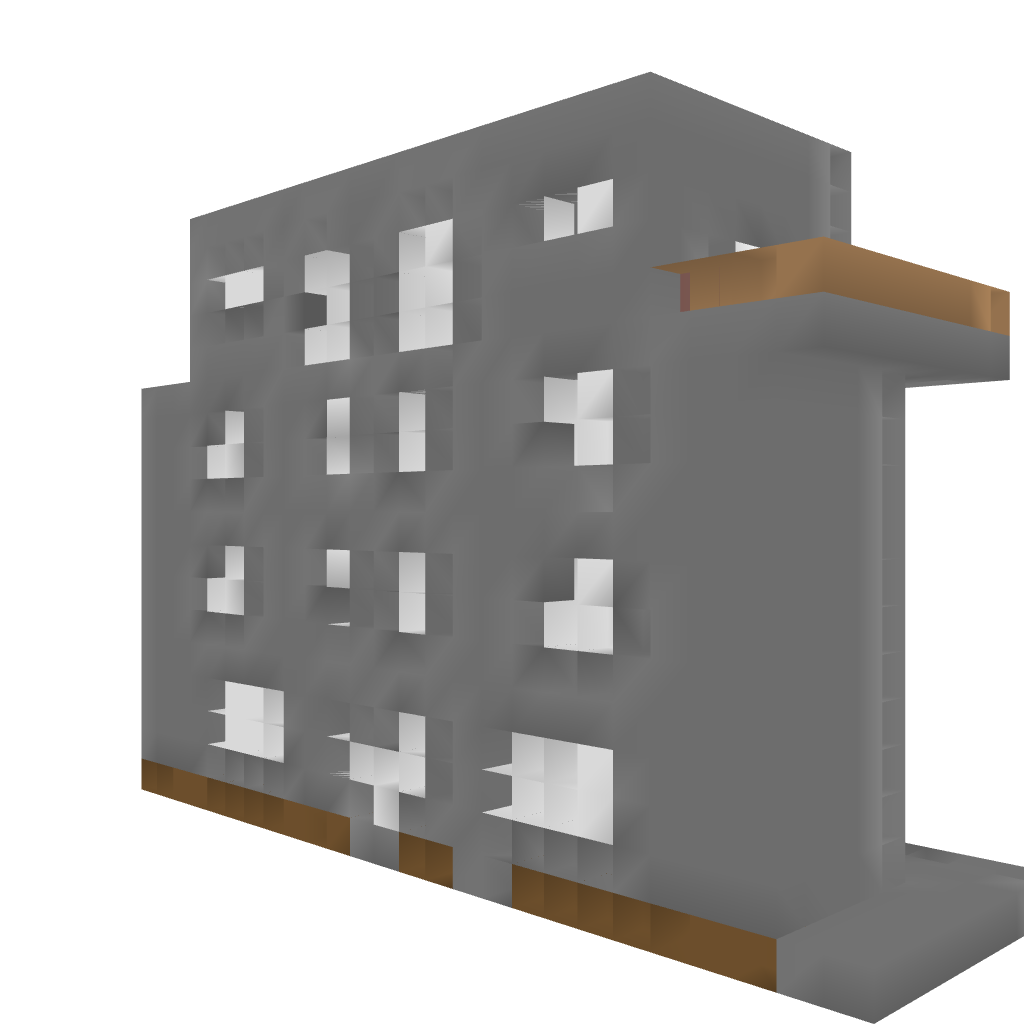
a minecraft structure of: Apartment bad low quality